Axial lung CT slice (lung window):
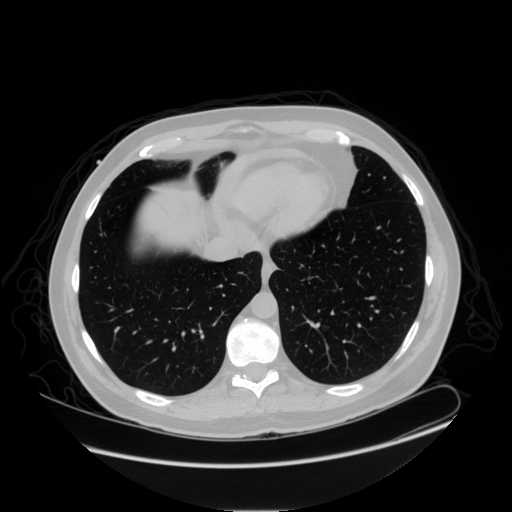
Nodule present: no